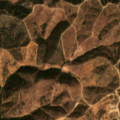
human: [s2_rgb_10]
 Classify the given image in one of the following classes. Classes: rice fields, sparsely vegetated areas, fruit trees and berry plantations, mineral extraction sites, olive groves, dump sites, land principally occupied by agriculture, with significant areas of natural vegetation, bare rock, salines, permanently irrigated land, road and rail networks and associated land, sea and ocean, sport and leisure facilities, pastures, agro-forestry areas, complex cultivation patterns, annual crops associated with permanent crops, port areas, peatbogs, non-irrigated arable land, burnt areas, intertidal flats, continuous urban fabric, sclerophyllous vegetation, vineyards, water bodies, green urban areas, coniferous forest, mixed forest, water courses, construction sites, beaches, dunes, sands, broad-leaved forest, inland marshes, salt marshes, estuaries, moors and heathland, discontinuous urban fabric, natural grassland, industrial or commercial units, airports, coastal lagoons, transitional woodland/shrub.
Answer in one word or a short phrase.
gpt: non-irrigated arable land, agro-forestry areas, broad-leaved forest, transitional woodland/shrub